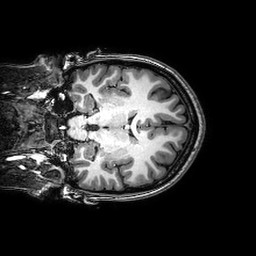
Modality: T1w
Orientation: coronal
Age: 24
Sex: female
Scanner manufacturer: philips
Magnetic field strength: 3 T
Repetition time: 0.00817 s
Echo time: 0.00373 s